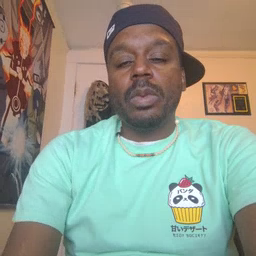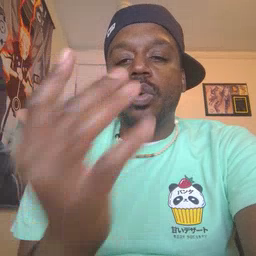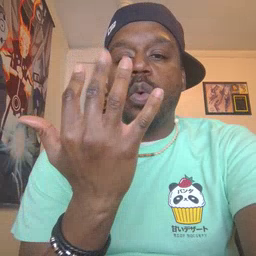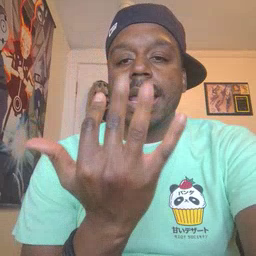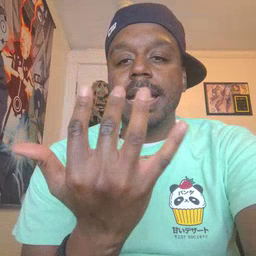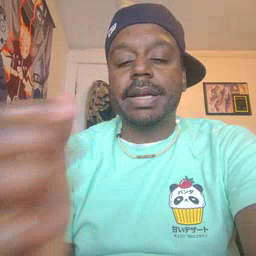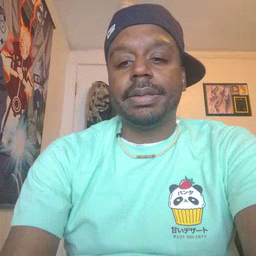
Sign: wait